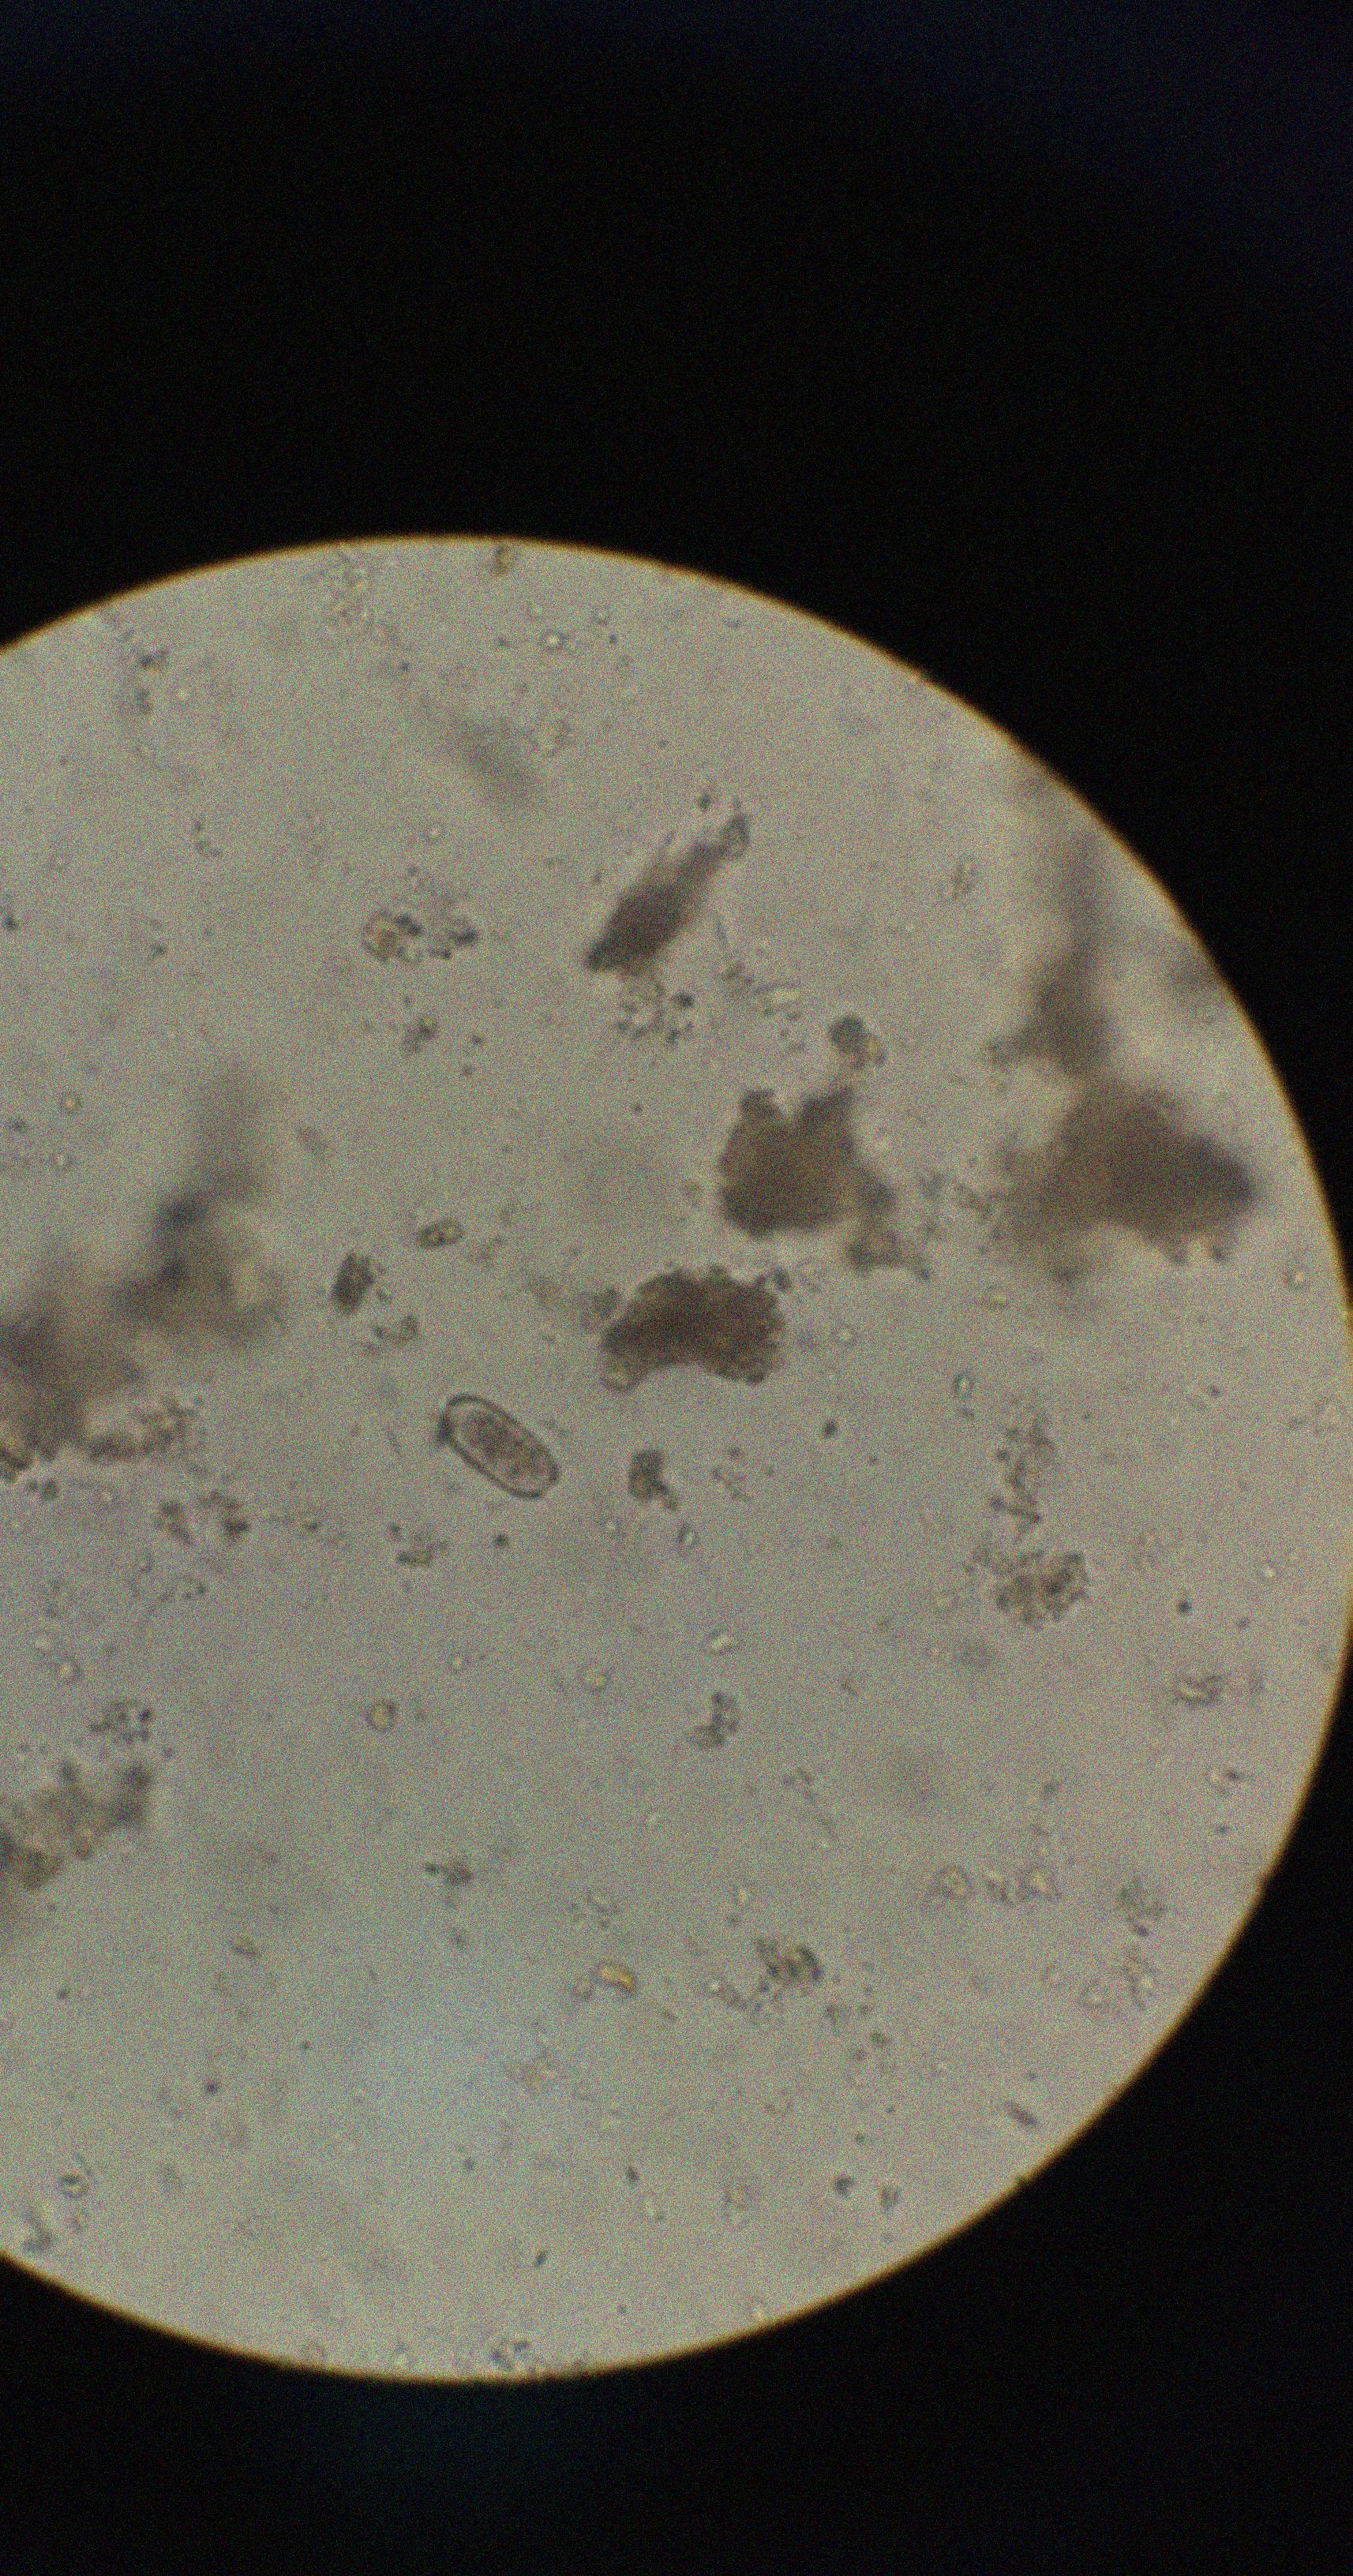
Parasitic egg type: Capillaria philippinensis